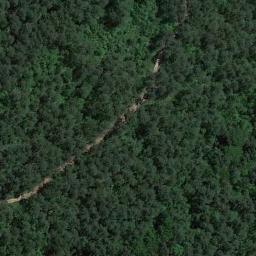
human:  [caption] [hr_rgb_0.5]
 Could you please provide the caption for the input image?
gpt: The forest has a lot of dense dark green trees and a road goes through the forest .

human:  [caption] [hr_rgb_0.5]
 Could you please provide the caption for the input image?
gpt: There is a road goes through the forest .

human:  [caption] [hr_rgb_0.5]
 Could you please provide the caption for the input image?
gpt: There is a winding path in this forest .

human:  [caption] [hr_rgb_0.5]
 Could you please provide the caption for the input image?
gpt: A narrow and curved earth road passes through the dense forest .

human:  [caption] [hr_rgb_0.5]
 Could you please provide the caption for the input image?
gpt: A narrow path goes through a green forest .